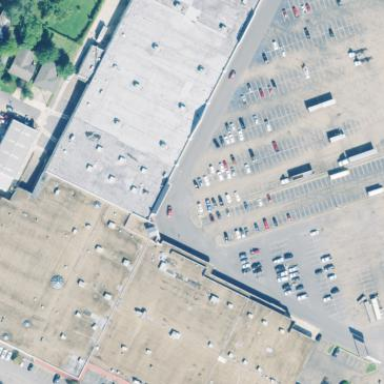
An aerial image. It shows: Retail area.